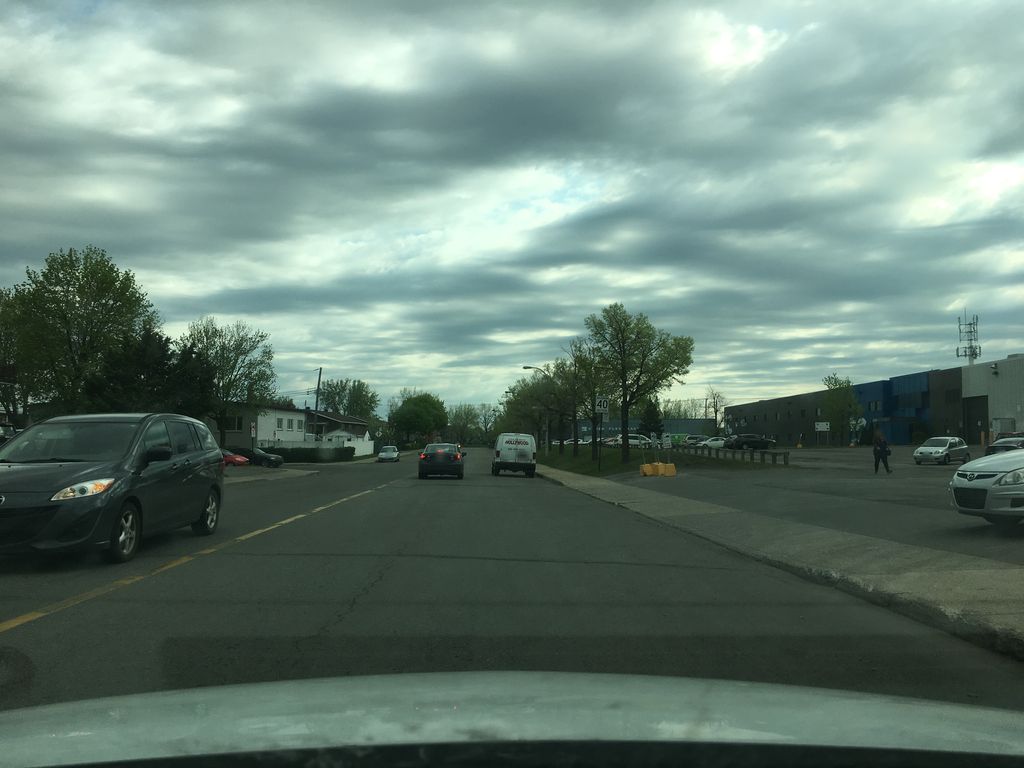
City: montreal